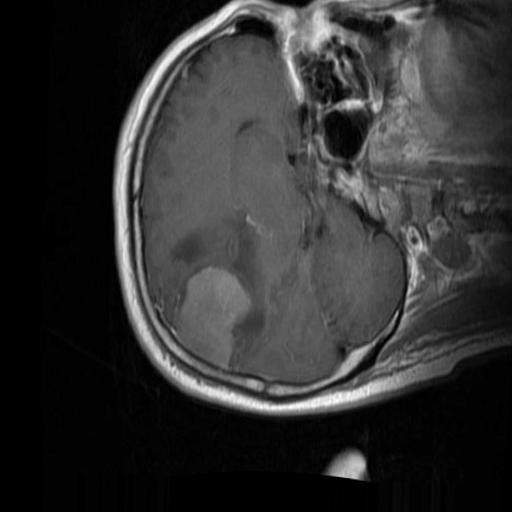
Label: brain_menin